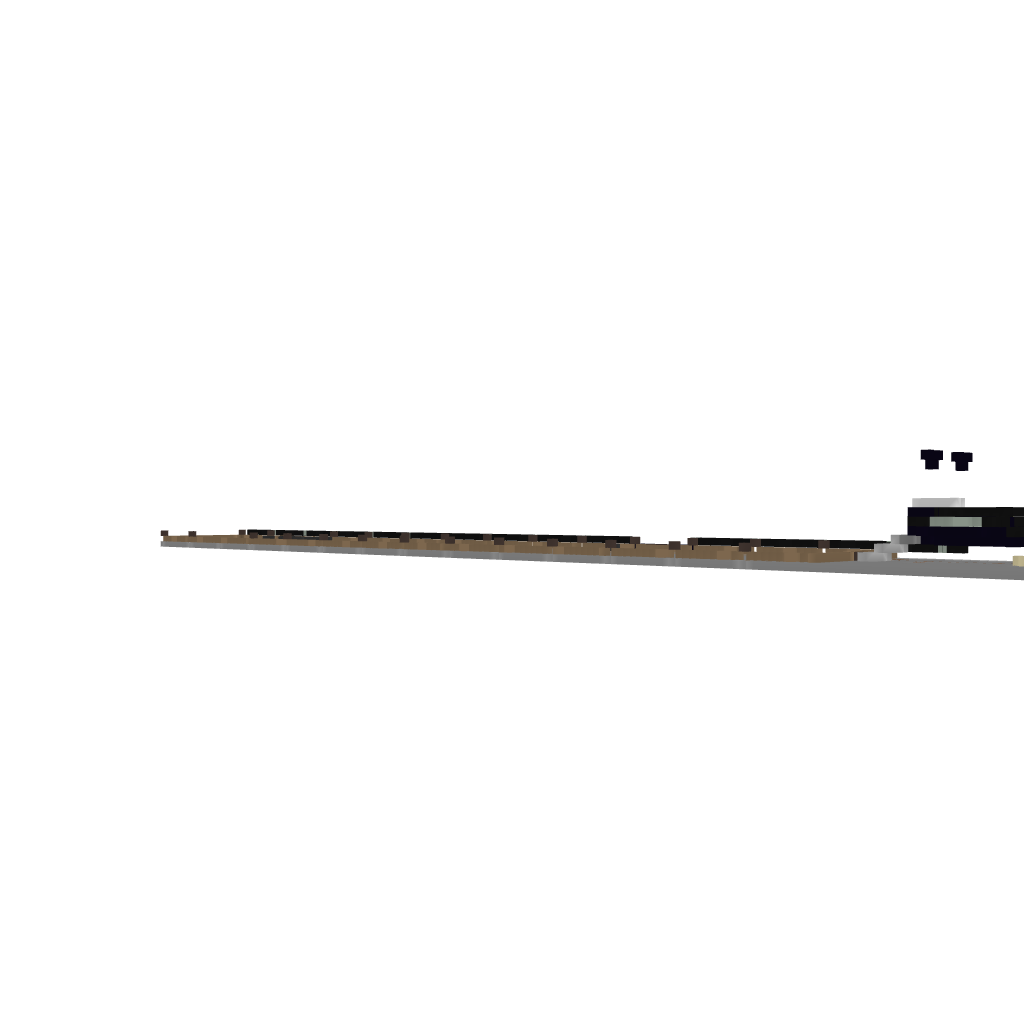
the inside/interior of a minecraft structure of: Double barrel Cannon